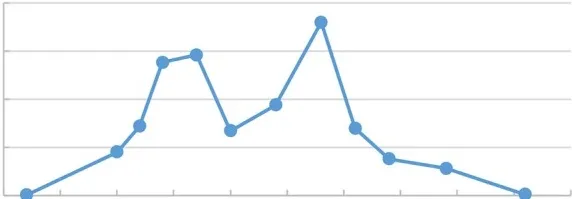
Changes in eosinophils (EOS) count during the clinical course of DRESS.
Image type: chart (chart)